Platform: macOS
Application: Arc Browser
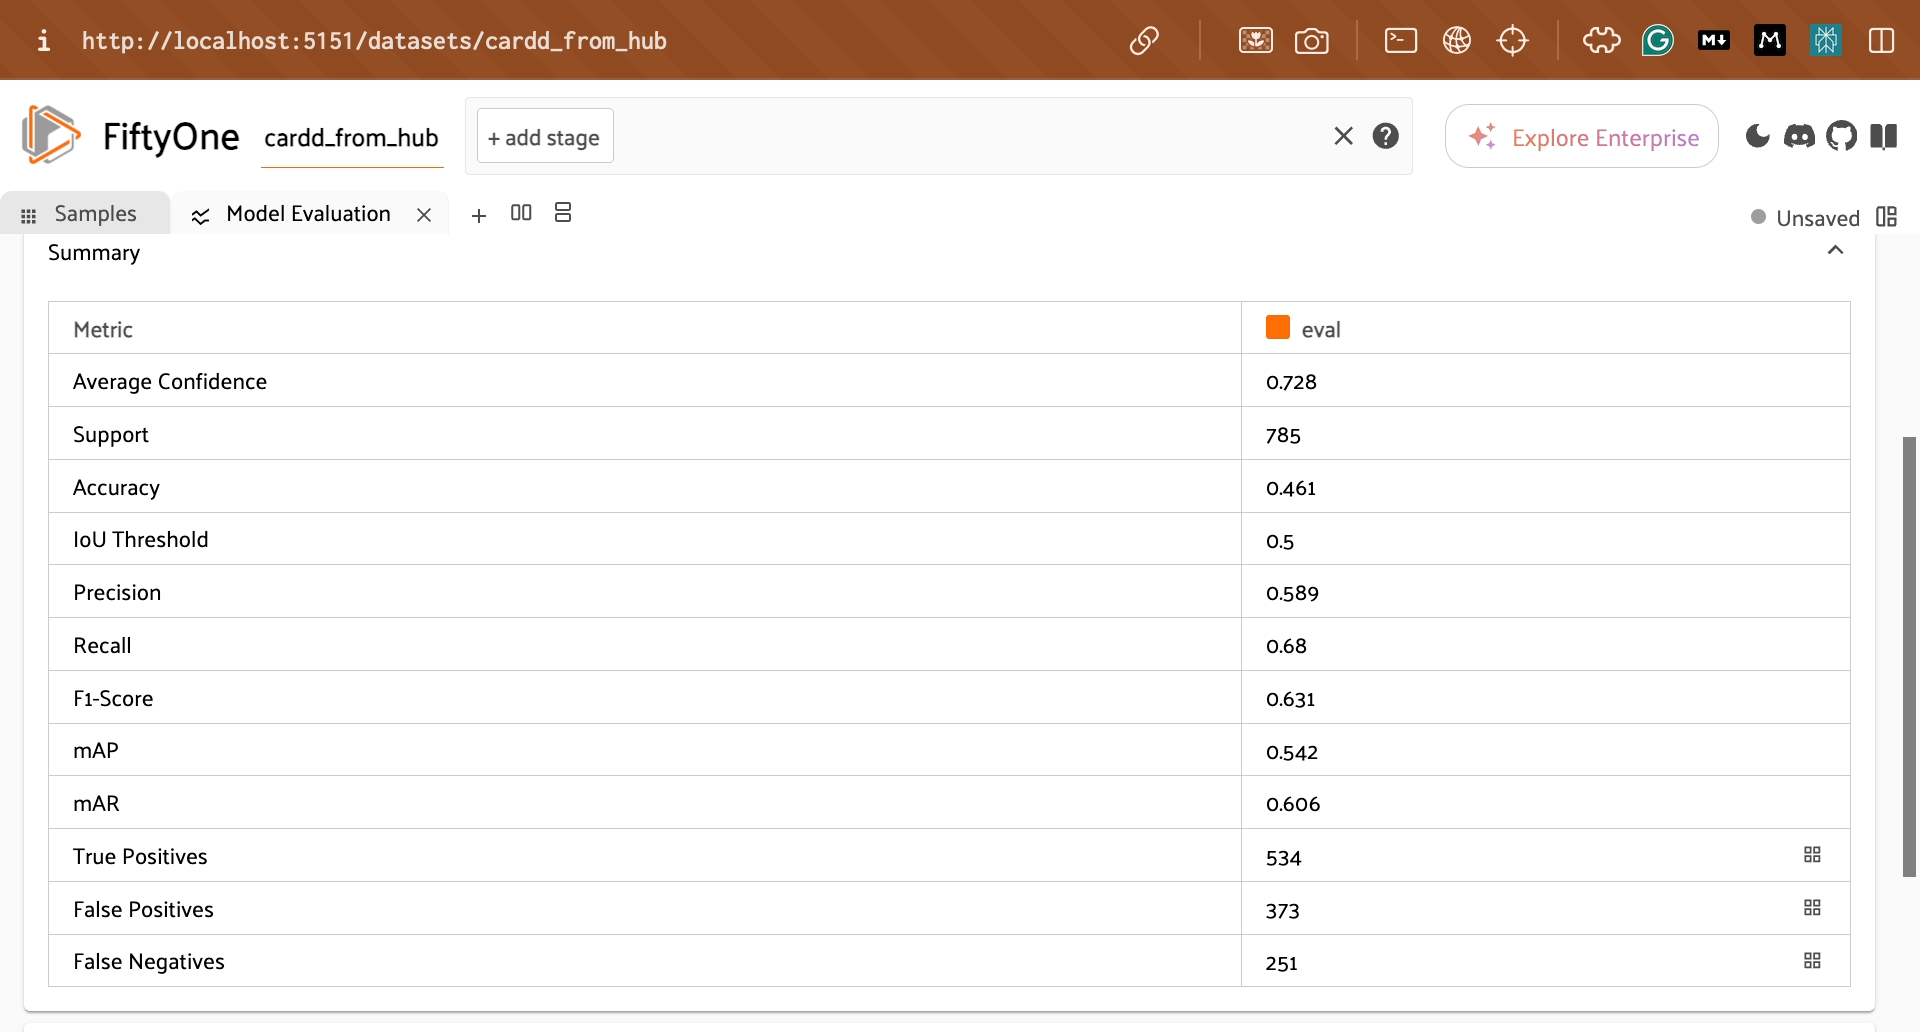
task_description: Load False Positives labels in the Samples panel
action_type: click
element_info: Icon
steps_since_start: 1